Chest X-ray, PA view. Patient: 59 years old, sex M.
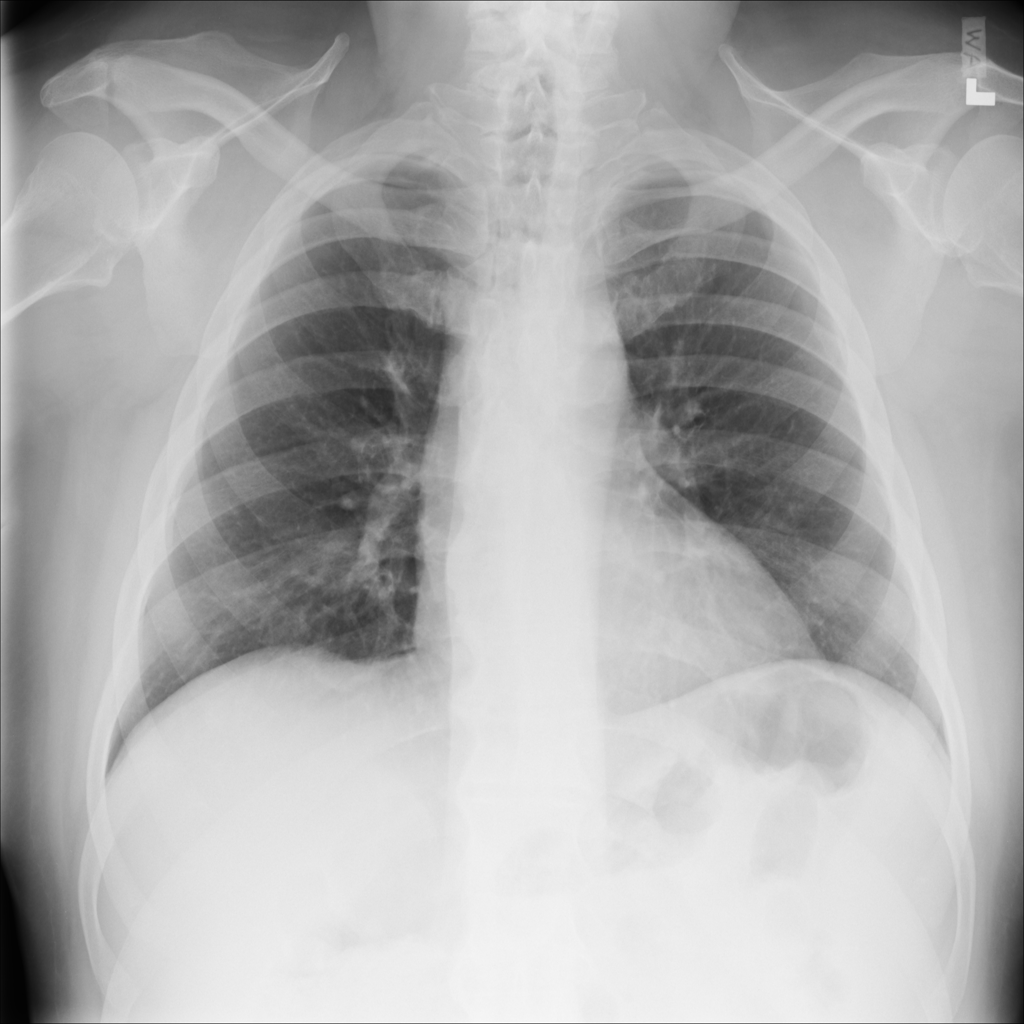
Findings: No Finding